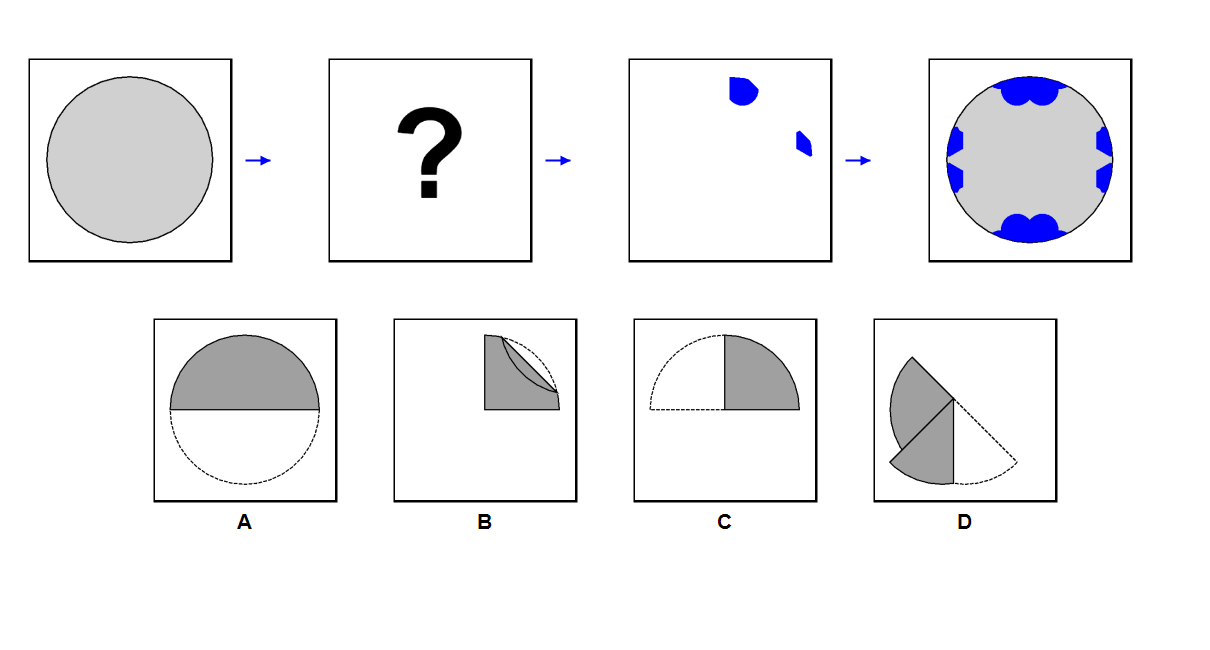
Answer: D